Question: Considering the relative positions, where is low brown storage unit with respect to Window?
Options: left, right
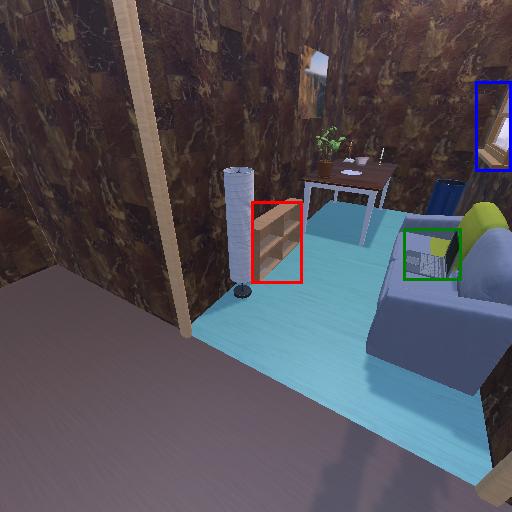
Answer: left